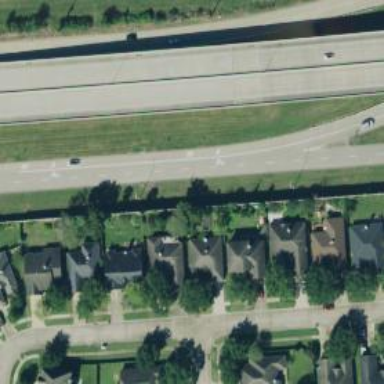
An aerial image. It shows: Primary highway with frontage road.